Field crop: maize
Growth stage: 1
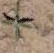
Species: atriplex